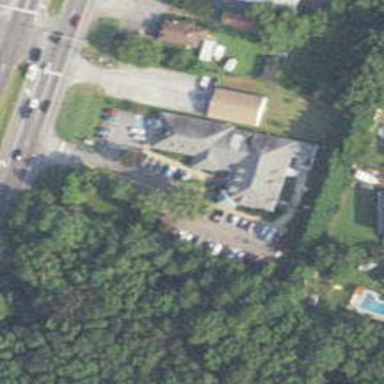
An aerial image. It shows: Veterinary facility.